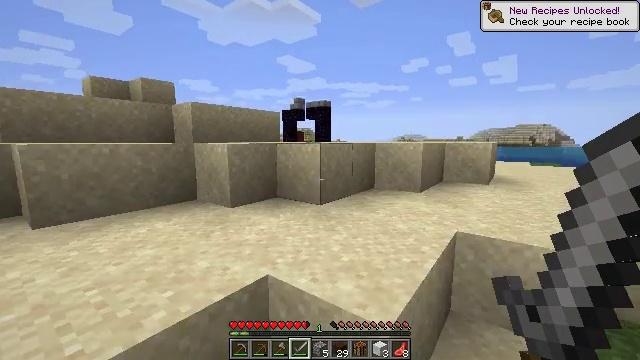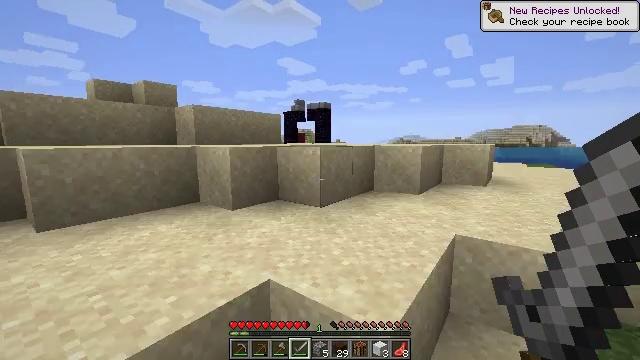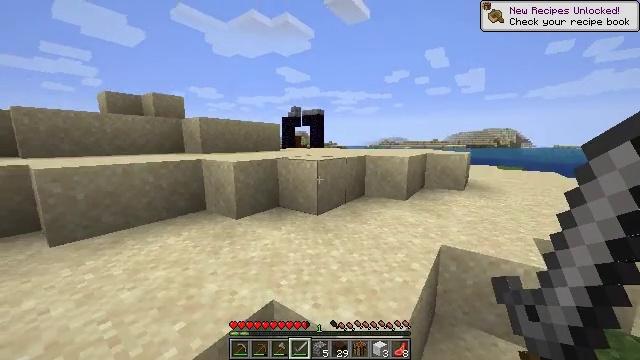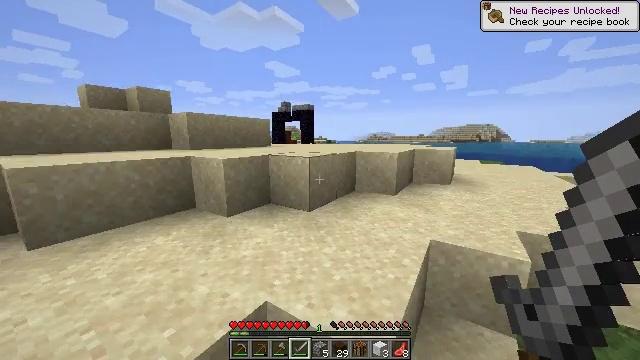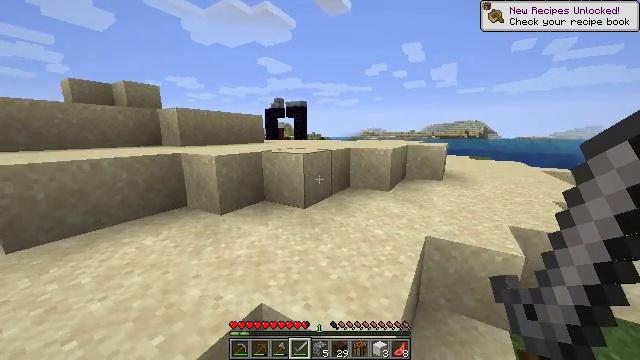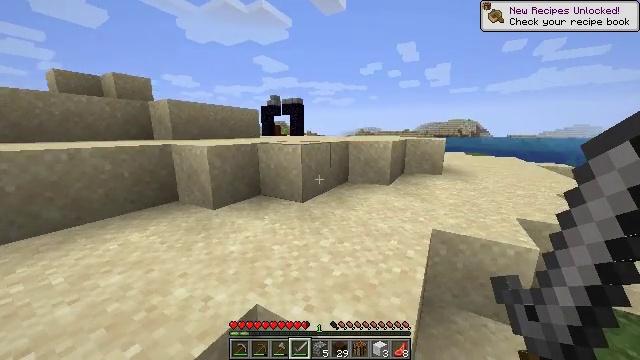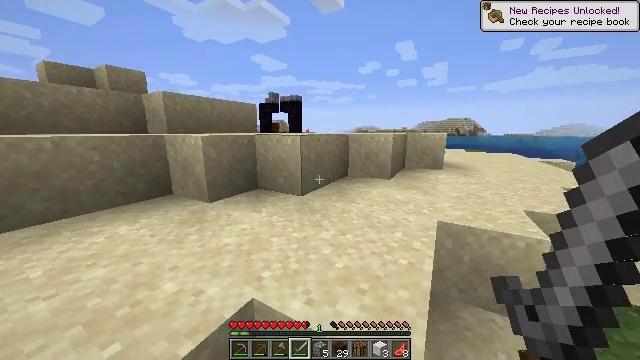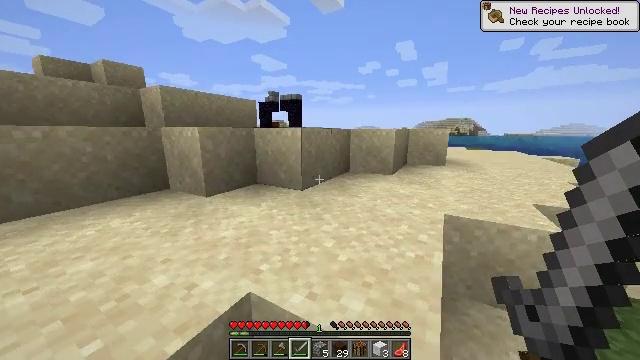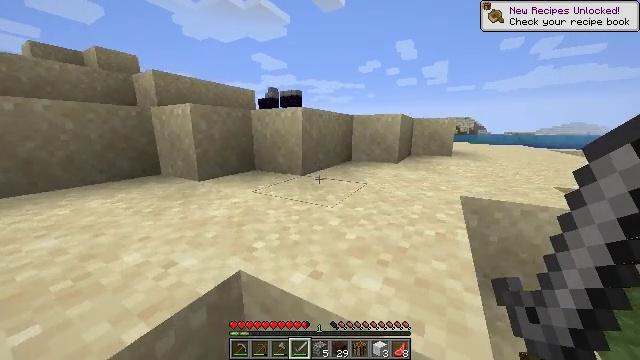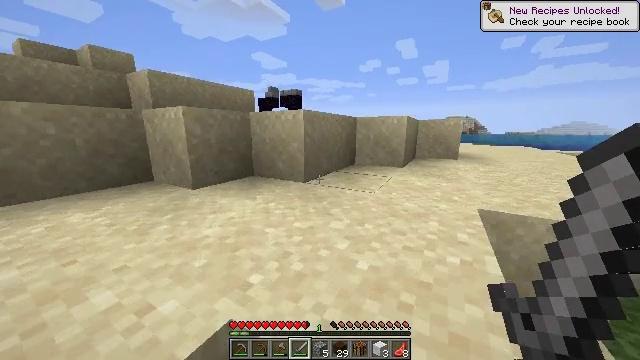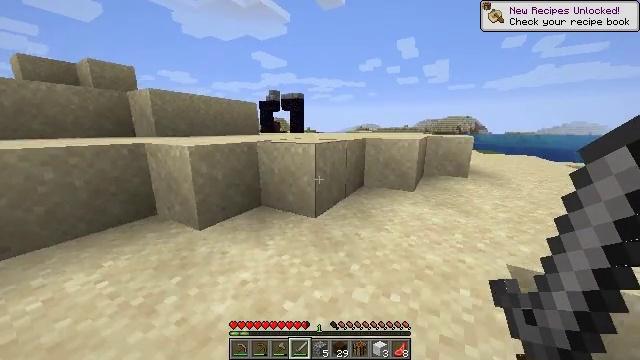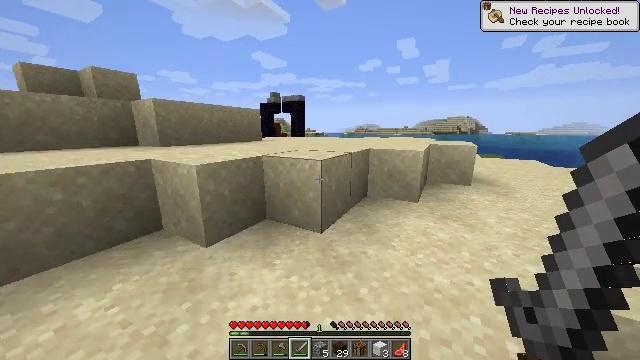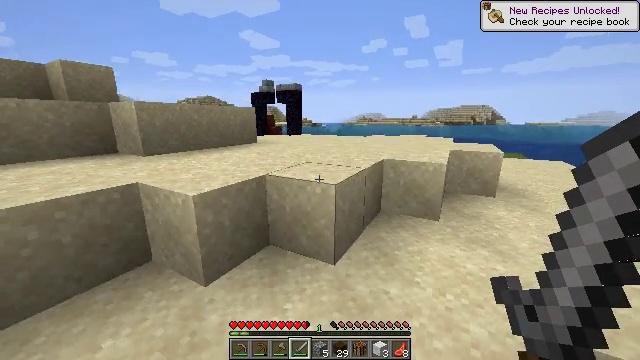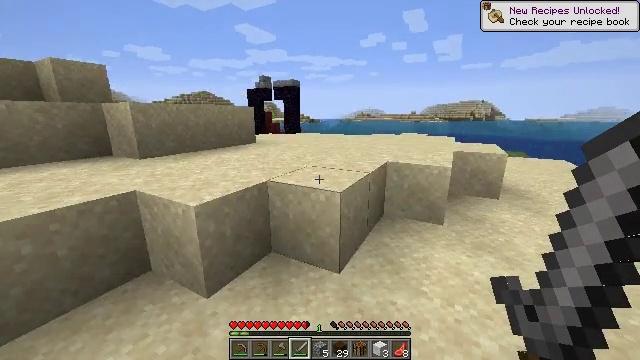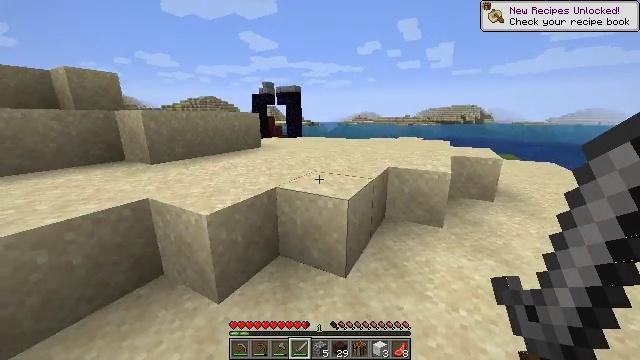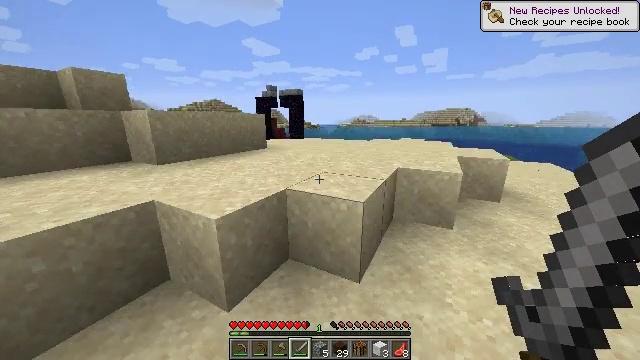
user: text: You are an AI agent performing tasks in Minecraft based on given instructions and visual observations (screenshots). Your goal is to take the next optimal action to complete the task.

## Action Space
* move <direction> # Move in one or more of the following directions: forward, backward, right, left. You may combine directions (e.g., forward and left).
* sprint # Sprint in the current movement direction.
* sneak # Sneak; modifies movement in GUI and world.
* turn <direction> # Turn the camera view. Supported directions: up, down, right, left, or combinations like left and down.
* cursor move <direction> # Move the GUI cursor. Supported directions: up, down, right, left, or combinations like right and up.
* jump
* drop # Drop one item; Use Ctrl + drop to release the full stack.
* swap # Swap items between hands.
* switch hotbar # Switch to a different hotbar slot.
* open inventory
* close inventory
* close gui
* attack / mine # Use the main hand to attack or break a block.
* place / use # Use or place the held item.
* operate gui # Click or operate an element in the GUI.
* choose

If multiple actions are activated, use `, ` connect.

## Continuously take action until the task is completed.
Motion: motion action
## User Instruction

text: Collect sand to make glass.
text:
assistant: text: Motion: move forward, sprint, jump
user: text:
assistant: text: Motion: move forward, sprint, turn right, jump
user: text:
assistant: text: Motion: move forward, sprint, turn right and down, jump
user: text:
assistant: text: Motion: move forward, sprint, turn right and down, jump
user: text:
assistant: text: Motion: move forward, sprint, turn right, jump
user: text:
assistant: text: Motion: move forward, sprint, jump
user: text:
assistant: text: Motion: move forward, sprint, jump
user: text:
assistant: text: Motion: move forward, sprint, jump
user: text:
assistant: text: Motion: move forward, sprint, jump
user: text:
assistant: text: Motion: move forward, sprint, jump
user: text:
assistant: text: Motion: move forward, sprint, jump
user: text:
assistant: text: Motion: move forward, sprint, turn down, jump
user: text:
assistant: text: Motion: move forward, sprint, jump
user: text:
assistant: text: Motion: move forward, sprint, jump
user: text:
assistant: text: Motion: move forward, sprint, jump
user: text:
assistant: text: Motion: move forward, sprint, jump
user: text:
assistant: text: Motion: move forward, sprint, jump
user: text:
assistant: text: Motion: move forward, sprint, jump
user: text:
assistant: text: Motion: move forward, sprint, jump
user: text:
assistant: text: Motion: move forward, sprint, jump
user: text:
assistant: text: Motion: move forward, sprint, jump
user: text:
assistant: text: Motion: move forward, sprint, jump
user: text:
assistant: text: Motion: move forward, sprint, jump
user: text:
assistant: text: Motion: move forward, sprint, jump
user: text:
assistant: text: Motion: move forward, sprint, jump
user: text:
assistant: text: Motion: move forward, sprint, jump
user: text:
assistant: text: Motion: move forward, sprint, jump
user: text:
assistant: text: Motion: move forward, sprint, jump
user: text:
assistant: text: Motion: move forward, sprint, jump
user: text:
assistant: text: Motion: move forward, sprint, turn left, jump